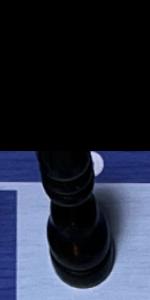
Label: Bishop_Black